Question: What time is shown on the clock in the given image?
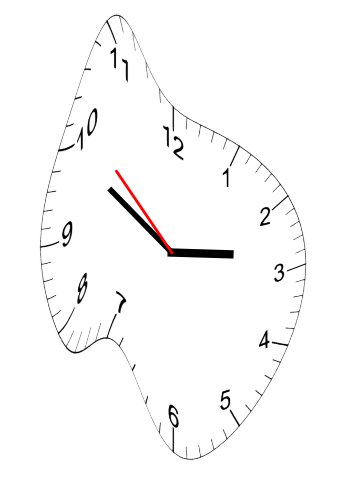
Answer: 02:49:52